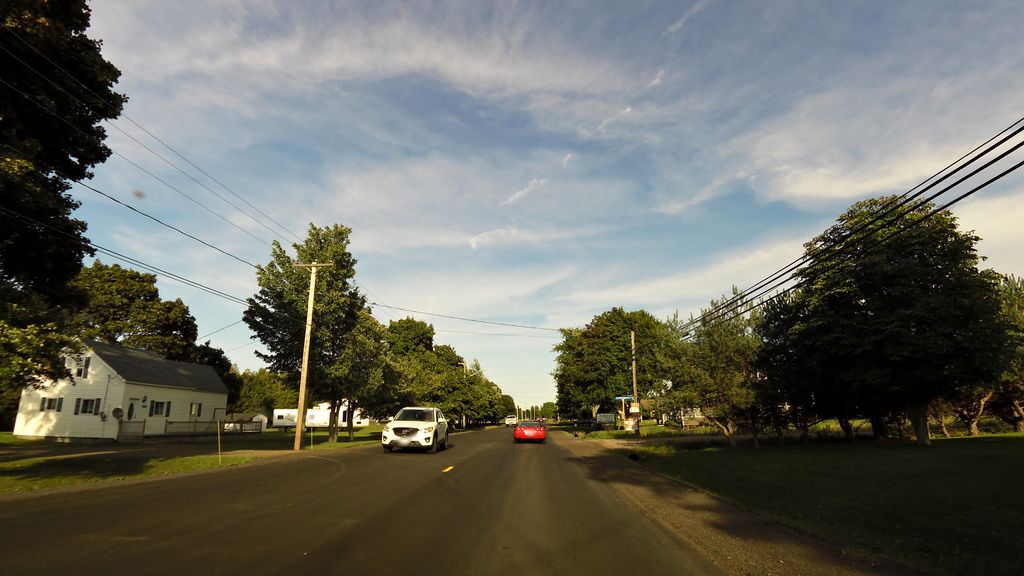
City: charlottetown